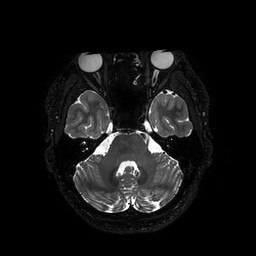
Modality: T2w
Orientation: coronal
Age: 43
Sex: male
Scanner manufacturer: philips
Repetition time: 2.5 s
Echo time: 0.331 s